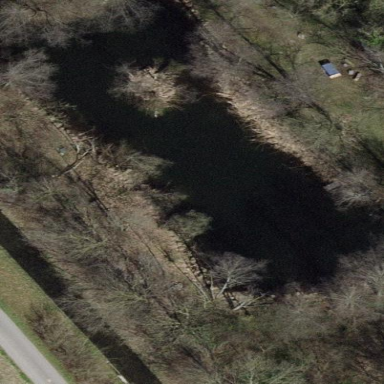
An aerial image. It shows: Serene pond surrounded by nature.